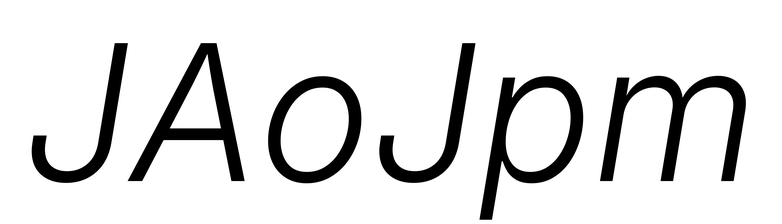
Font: Inter-Italic_Light_Italic